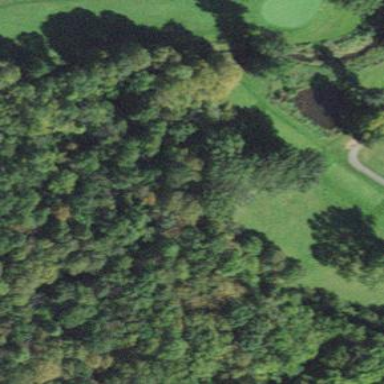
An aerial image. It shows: Golf tee.